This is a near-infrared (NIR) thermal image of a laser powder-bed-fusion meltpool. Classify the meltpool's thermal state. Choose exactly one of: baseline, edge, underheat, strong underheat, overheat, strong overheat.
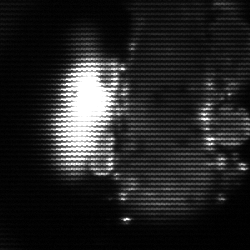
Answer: strong underheat